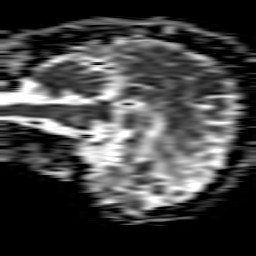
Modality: ADC
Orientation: sagittal
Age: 55
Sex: female
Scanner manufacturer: philips
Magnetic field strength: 1.5 T
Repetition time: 3.685 s
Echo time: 0.09755 s